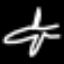
Label: airplane